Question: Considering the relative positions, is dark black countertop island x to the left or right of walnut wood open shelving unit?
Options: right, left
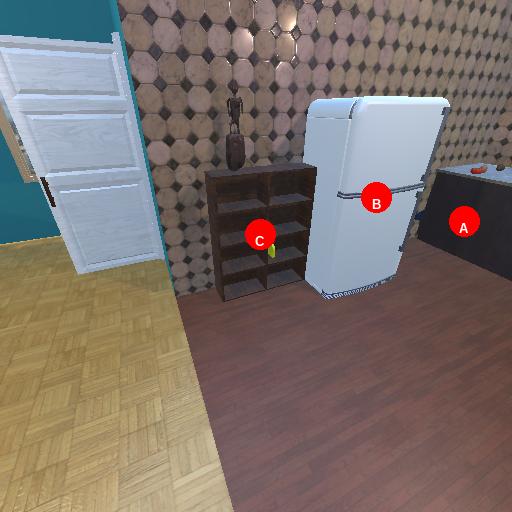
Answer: right